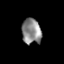
Tissue: lung
Cell type: Epithelial cells
Senescence score: 0.2119
Nuclear area (px): 480
Mean DAPI intensity: 138.502